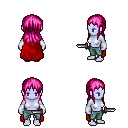
a pixel art fantasy rpg character, female body template, dark elf, purple skin, red cape, teal pants, pink unkempt hairstyle, white cloth bracers, dagger, four views (front, back, left, right), 2x2 character sprite sheet, small pixel art, hard edges, no anti-aliasing